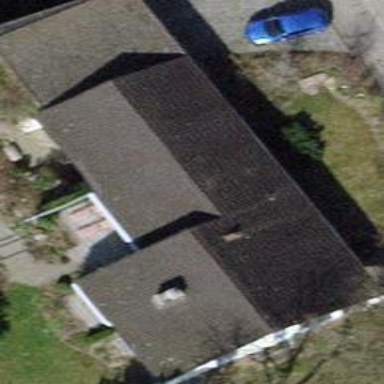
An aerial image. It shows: Detached building with gabled roof.